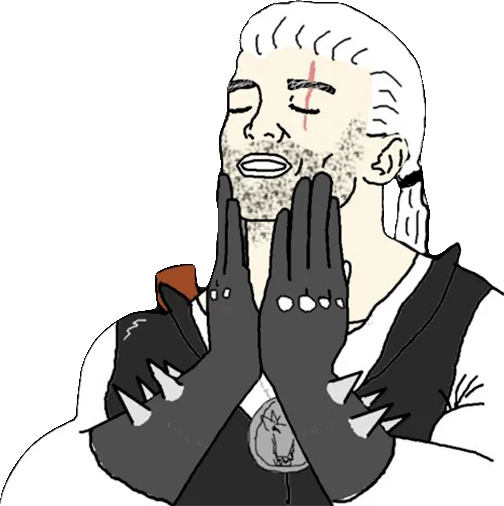
Label: 5_Feels_Good